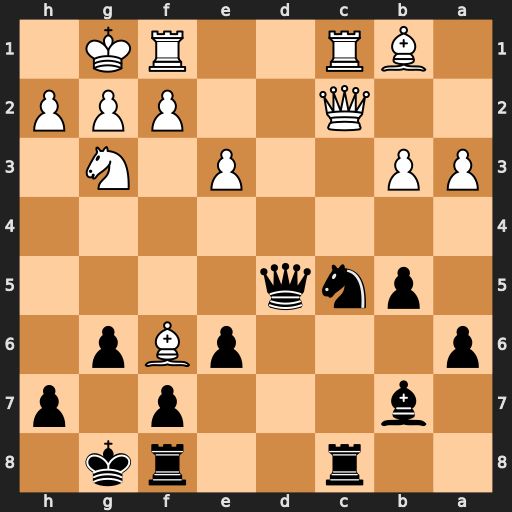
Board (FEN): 2r2rk1/1b3p1p/p3pBp1/1pnq4/8/PP2P1N1/2Q2PPP/1BR2RK1
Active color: b
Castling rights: -
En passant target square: -
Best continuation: Qxg2#